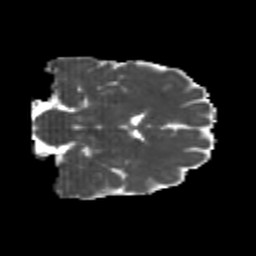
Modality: MD
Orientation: coronal
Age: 26
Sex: male
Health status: healthy
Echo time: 0.074 s